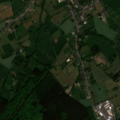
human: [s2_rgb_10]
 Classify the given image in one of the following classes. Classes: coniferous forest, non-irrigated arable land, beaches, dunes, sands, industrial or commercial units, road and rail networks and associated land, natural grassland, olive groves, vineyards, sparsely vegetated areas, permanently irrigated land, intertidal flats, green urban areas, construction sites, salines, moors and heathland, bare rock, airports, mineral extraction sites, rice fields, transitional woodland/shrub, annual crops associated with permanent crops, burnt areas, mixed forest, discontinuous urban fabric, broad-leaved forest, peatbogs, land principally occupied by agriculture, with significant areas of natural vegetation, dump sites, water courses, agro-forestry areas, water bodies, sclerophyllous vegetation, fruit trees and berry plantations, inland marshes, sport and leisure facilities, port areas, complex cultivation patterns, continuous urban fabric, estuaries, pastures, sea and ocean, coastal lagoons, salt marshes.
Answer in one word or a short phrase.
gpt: discontinuous urban fabric, pastures, broad-leaved forest, mixed forest